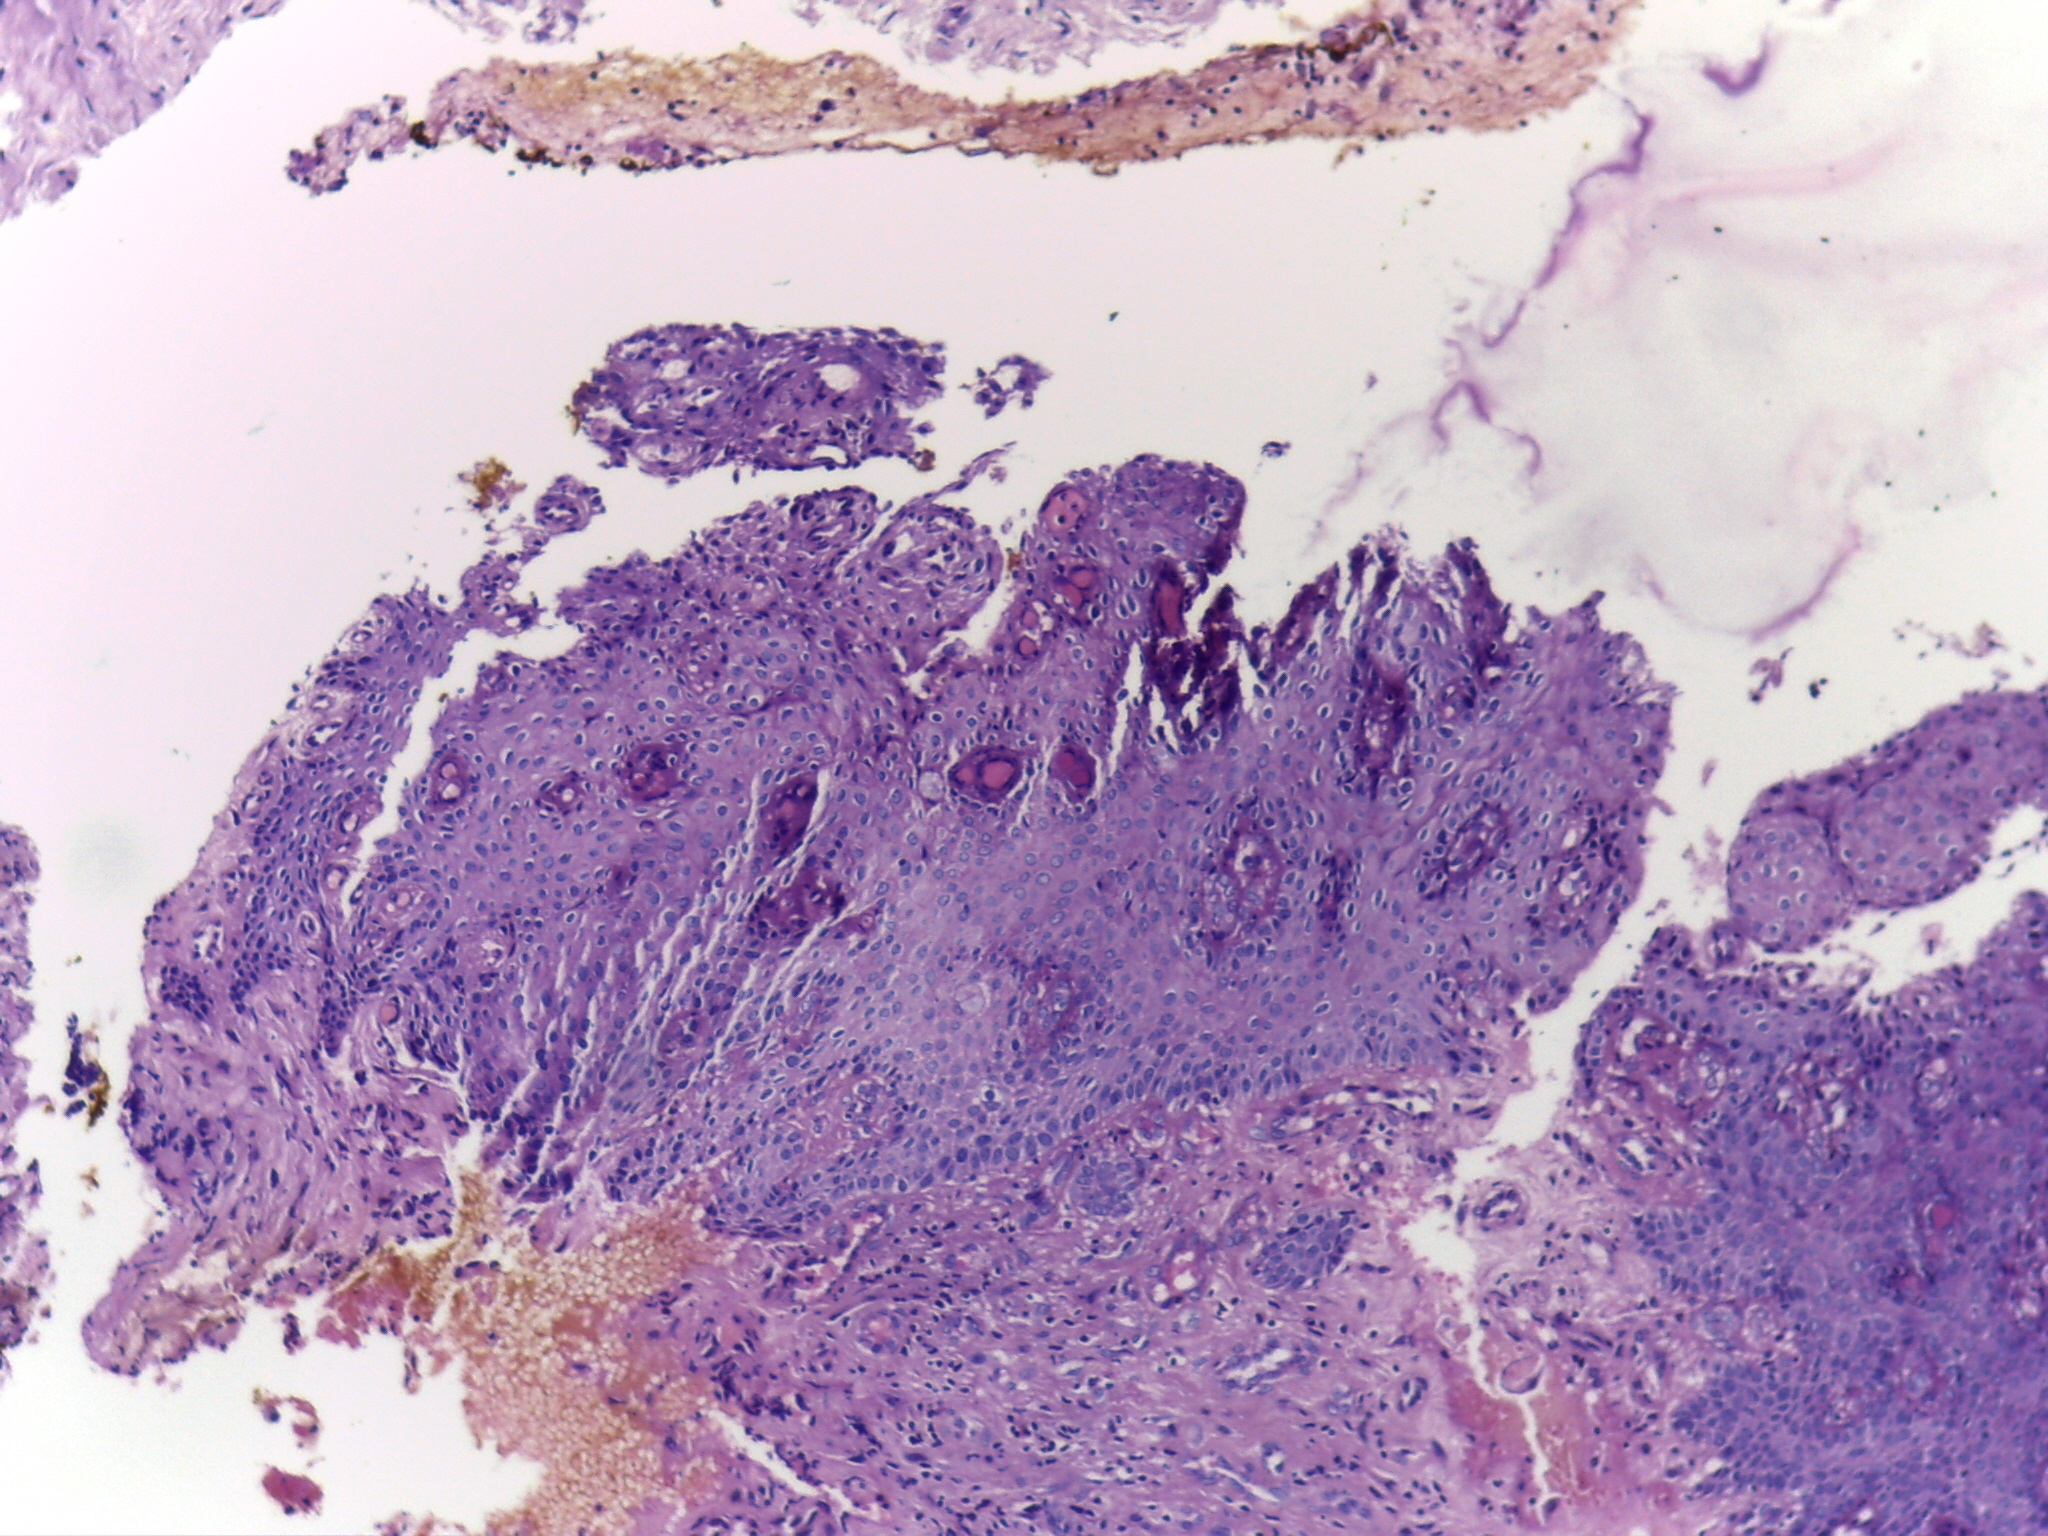
Diagnosis: OSCC